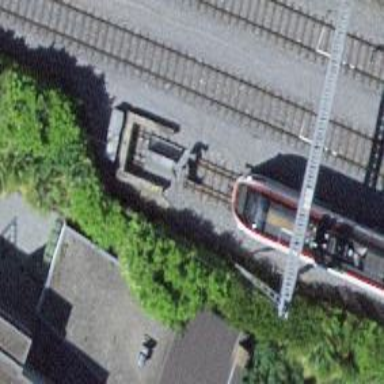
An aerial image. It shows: Railway buffer stop.